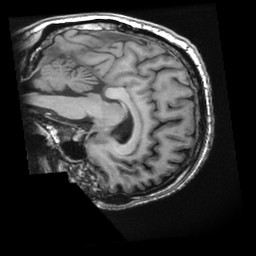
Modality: T1w
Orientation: sagittal
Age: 48
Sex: male
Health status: healthy
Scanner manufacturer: ge
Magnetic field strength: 3 T
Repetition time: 0.008316 s
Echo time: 0.003108 s